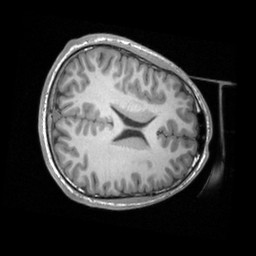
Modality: T1w
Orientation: axial
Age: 20
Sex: male
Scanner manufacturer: siemens
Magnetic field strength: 3 T
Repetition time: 1.9 s
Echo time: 0.00226 s